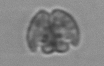
Label: Corymbellus